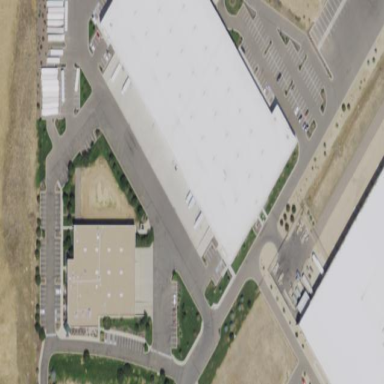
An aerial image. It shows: Warehouse.